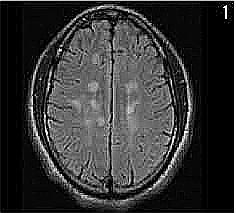
Label: notumor